Aerial crown-view tile of a tropical tree (Barro Colorado Island, Panama), acquired 20250818:
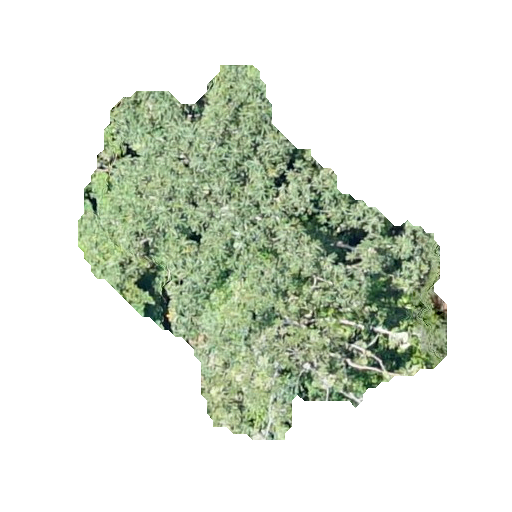
Species: Cecropia insignis
GBIF accepted scientific name: Cecropia insignis
Crown area: 117.665 m²